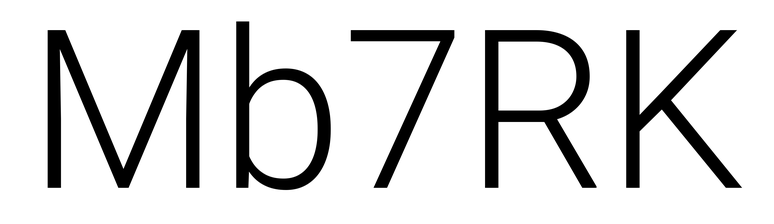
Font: Roboto_Light